Question: So I'm writing a program to determine the unique combinations of a beaded necklace, but I can't seem to get it right. The rules are you can't have the same necklace forwards and backwards, and you can't have the same necklace with one bead being slid around to the other end. I've attached some pictures to clarify.

I wrote the code for it, and I thought I had achieved what I was trying to do, but it's not working correctly.
'''
n = [1 2 3 4 2 4];
% green = 1
% blue = 2
% yellow = 3
% red = 4
p = perms(n);
total = max(size(p));
for i = 1:max(size(p))
q = p;
q(i) = [];
for j = 1:max(size(q))
if isequal(p(i),fliplr(q(j)))
total = total - 1;
elseif isequal(p(i),circshift(q(j),[1,1]))
total = total - 1;
elseif isequal(p(i),circshift(q(j),[length(q(j))-1,length(q(j))-1]))
total = total - 1;
end
disp(total)
end
end
'''
Logically, this makes sense to me, but I could just be crazy.
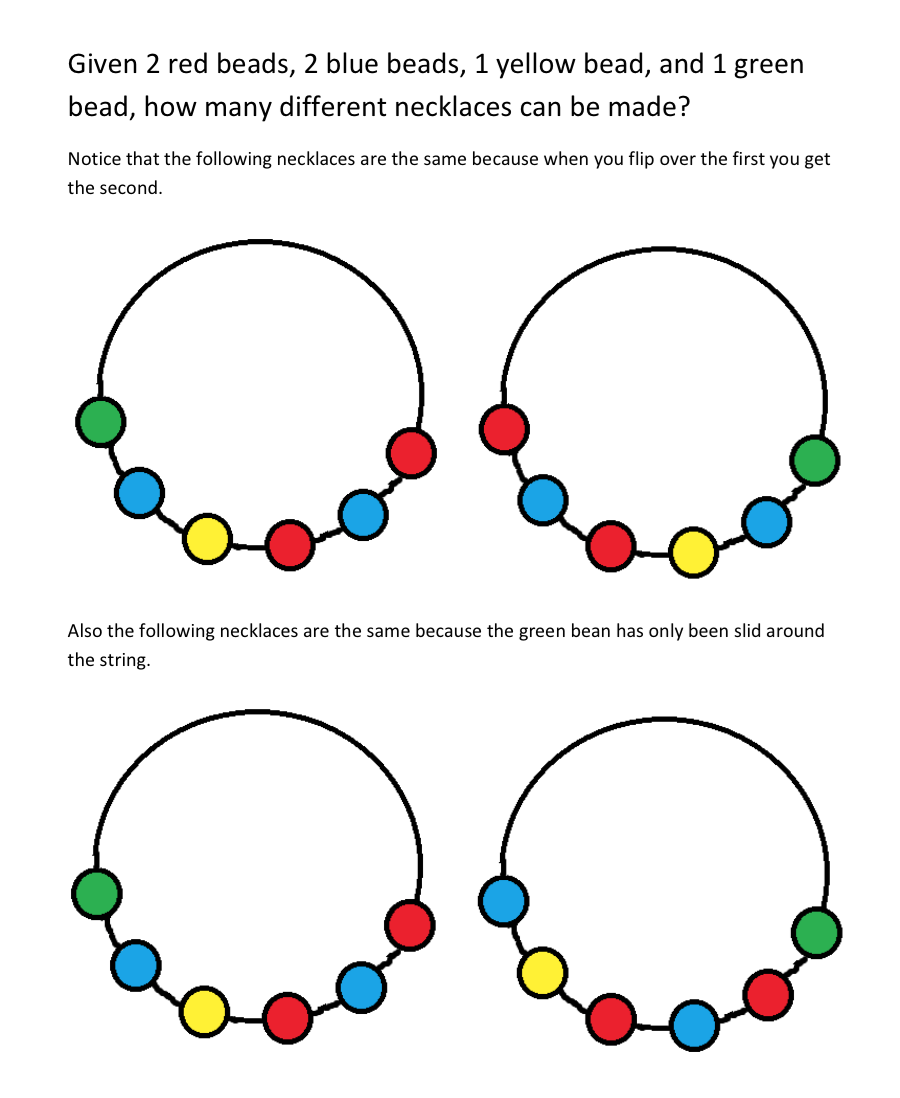
Answer: You should do 'p = unique(p,'rows')' before any loops. To see why, call 'perms([1 1 1])' at the command line.
There are a few issues here:
1) 'p', the perms, is a 2D matrix, so to get each perm you need to do 'p(i,:)' to get the row. 'p(i)' is just a single number.
2) You don't remove wrong answers from your list, so you will check against them twice. For example, say the first in the list is '[1 2 3 4 2 4];' and the second is '[4 2 4 3 2 1];'. The 'fliplr' check will compare these two combinations twice, once in the first loop around, once in the second.
3) If you want to make sure that any permutation which is a rotation is excluded (not just moving one bead around), you'll need some more circshift.
Consider using 'ismember' with 'rows' option again to compare a single row (e.g. a flipped version of the row you're checking) to an entire matrix.